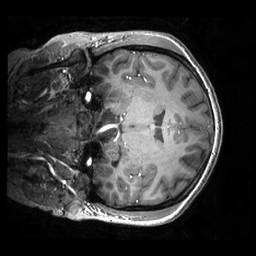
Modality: T1w
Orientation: coronal
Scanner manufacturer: philips
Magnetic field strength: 7 T
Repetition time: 0.008 s
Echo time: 0.001974 s